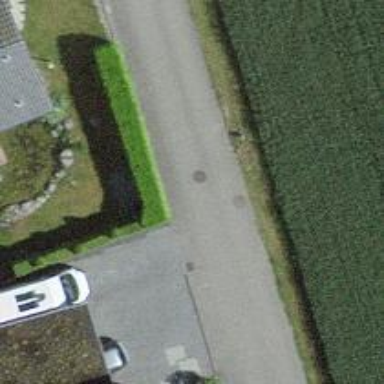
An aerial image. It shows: Hedge acting as barrier.